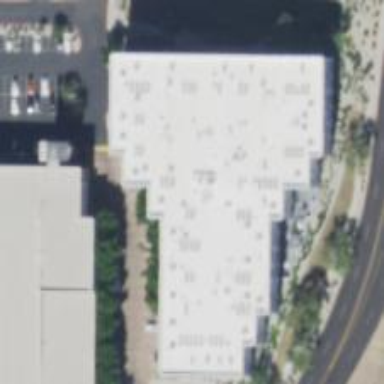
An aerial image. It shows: Retail building.